Question: for 3 days, I'm stuck on this problem, I try to explain as clearly as possible:
I'm working on a software inventory management, I use EclipseLink(JPA2.0) for managing the Database.
the problem is that when I create a new invoice with related Articles
, and try to persist them, then i get a 'Referential integrity constraint violation Exception'...
the real problem is that I generated all entities with netbeans(since I'm not familiar with the annotation)
and I can not confirm if they are correctly generated or not(but still I doubt)....
tables SQL:

'''
CREATE TABLE fact_proforma (
idfact_proforma INT UNSIGNED NOT NULL AUTO_INCREMENT,
utilisateur_login VARCHAR(25) NOT NULL,
client_idclient INT UNSIGNED NOT NULL,
date DATE NOT NULL,
PRIMARY KEY(idfact_proforma),
FOREIGN KEY(client_idclient)
REFERENCES client(idclient)
ON DELETE NO ACTION
ON UPDATE CASCADE,
FOREIGN KEY(utilisateur_login)
REFERENCES utilisateur(login)
ON DELETE NO ACTION
ON UPDATE CASCADE
);
CREATE TABLE fact_proforma_has_article (
fact_proforma_idfact_proforma INT UNSIGNED NOT NULL,
article_idarticle VARCHAR(40) NOT NULL,
prix_ht DOUBLE NOT NULL,
qte DOUBLE NOT NULL,
remise DOUBLE NOT NULL,
marge_benef DOUBLE NOT NULL,
PRIMARY KEY(fact_proforma_idfact_proforma, article_idarticle),
FOREIGN KEY(fact_proforma_idfact_proforma)
REFERENCES fact_proforma(idfact_proforma)
ON DELETE CASCADE
ON UPDATE CASCADE,
FOREIGN KEY(article_idarticle)
REFERENCES article(idarticle)
ON DELETE NO ACTION
ON UPDATE CASCADE
);
CREATE TABLE article (
idarticle VARCHAR(40) NOT NULL,
libel VARCHAR(100) NOT NULL,
prix_ht DOUBLE NOT NULL,
tva_idtva DOUBLE NOT NULL,
qte DOUBLE NOT NULL,
min_qte DOUBLE NOT NULL,
marge_benef DOUBLE NOT NULL,
remise DOUBLE NOT NULL,
unite_idunite VARCHAR(10) NOT NULL,
famille_idfamille VARCHAR(50) NOT NULL,
etat CHAR(1) NOT NULL,
PRIMARY KEY(idarticle),
FOREIGN KEY(tva_idtva)
REFERENCES tva(idtva)
ON DELETE NO ACTION
ON UPDATE CASCADE,
FOREIGN KEY(famille_idfamille)
REFERENCES famille(idfamille)
ON DELETE NO ACTION
ON UPDATE CASCADE,
FOREIGN KEY(unite_idunite)
REFERENCES unite(idunite)
ON DELETE NO ACTION
ON UPDATE CASCADE
);
CREATE TABLE utilisateur (
login VARCHAR(25) NOT NULL,
pass VARCHAR(15) NOT NULL,
class CHAR(1) NOT NULL,
etat CHAR(1) NOT NULL,
PRIMARY KEY(login)
);
'''
FactProforma.java: // "Facture Proforma" is "proforma invoice"
'''
public class FactProforma implements Serializable {
private static final long serialVersionUID = 1L;
@Id
@GeneratedValue(strategy = GenerationType.IDENTITY)
@Basic(optional = false)
@Column(name = "IDFACT_PROFORMA", nullable = false)
private Integer idfactProforma;
@Basic(optional = false)
@Column(name = "DATE", nullable = false)
@Temporal(TemporalType.DATE)
private Date date;
@OneToMany(cascade=CascadeType.ALL , mappedBy = "factProforma")
private List<FactProformaHasArticle> factProformaHasArticleList;
@JoinColumn(name = "UTILISATEUR_LOGIN", referencedColumnName = "LOGIN", nullable = false)
@ManyToOne(optional = false)
private Utilisateur utilisateurLogin;
@JoinColumn(name = "CLIENT_IDCLIENT", referencedColumnName = "IDCLIENT", nullable = false)
@ManyToOne(optional = false)
private Client clientIdclient;
'''
FactProformaHasArticle.java
'''
public class FactProformaHasArticle implements Serializable {
private static final long serialVersionUID = 1L;
@EmbeddedId
protected FactProformaHasArticlePK factProformaHasArticlePK;
@Basic(optional = false)
@Column(name = "PRIX_HT", nullable = false)
private double prixHt;
@Basic(optional = false)
@Column(name = "QTE", nullable = false)
private double qte;
@Basic(optional = false)
@Column(name = "REMISE", nullable = false)
private double remise;
@Basic(optional = false)
@Column(name = "MARGE_BENEF", nullable = false)
private double margeBenef;
@JoinColumn(name = "FACT_PROFORMA_IDFACT_PROFORMA", referencedColumnName = "IDFACT_PROFORMA", nullable = false, insertable = false, updatable = false)
@ManyToOne(optional = false)
private FactProforma factProforma;
@JoinColumn(name = "ARTICLE_IDARTICLE", referencedColumnName = "IDARTICLE", nullable = false, insertable = false, updatable = false)
@ManyToOne(optional = false)
private Article article;
'''
FactProformaHasArticlePK.java
'''
@Embeddable
public class FactProformaHasArticlePK implements Serializable {
@Basic(optional = false)
@Column(name = "FACT_PROFORMA_IDFACT_PROFORMA", nullable = false)
private int factProformaIdfactProforma;
@Basic(optional = false)
@Column(name = "ARTICLE_IDARTICLE", nullable = false, length = 40)
private String articleIdarticle;
'''
my code:
'''
FactProforma factpro=new FactProforma(null, new Date());
Utilisateur user=new Utilisateur(loginActuel);
Client client=new Client(Integer.parseInt(codeClient.getText()));
java.util.List<FactProformaHasArticle> ListOfArticles =this.c.GetPanier(dtm,factpro);
factpro.setClientIdclient(client);
factpro.setFactProformaHasArticleList(ListOfArticles);
factpro.setUtilisateurLogin(user);
EntityManager em= emf.createEntityManager();
em.getTransaction().begin();
em.persist(factpro);
em.getTransaction().commit();
'''
stack trace:
'''
Exception in thread "AWT-EventQueue-0" javax.persistence.RollbackException: Exception [EclipseLink-4002] (Eclipse Persistence Services - 2.3.0.v20110604-r9504): org.eclipse.persistence.exceptions.DatabaseException
Internal Exception: org.h2.jdbc.JdbcSQLException: Referential integrity constraint violation: "CONSTRAINT_9A: PUBLIC.FACT_PROFORMA_HAS_ARTICLE FOREIGN KEY(FACT_PROFORMA_IDFACT_PROFORMA) REFERENCES PUBLIC.FACT_PROFORMA(IDFACT_PROFORMA)"; SQL statement:
Internal Exception: org.h2.jdbc.JdbcSQLException: Referential integrity constraint violation: "CONSTRAINT_9A: PUBLIC.FACT_PROFORMA_HAS_ARTICLE FOREIGN KEY(FACT_PROFORMA_IDFACT_PROFORMA) REFERENCES PUBLIC.FACT_PROFORMA(IDFACT_PROFORMA)"; SQL statement:
INSERT INTO TEST.PUBLIC.FACT_PROFORMA_HAS_ARTICLE (MARGE_BENEF, PRIX_HT, QTE, REMISE, ARTICLE_IDARTICLE, FACT_PROFORMA_IDFACT_PROFORMA) VALUES (?, ?, ?, ?, ?, ?) [23506-164]
INSERT INTO TEST.PUBLIC.FACT_PROFORMA_HAS_ARTICLE (MARGE_BENEF, PRIX_HT, QTE, REMISE, ARTICLE_IDARTICLE, FACT_PROFORMA_IDFACT_PROFORMA) VALUES (?, ?, ?, ?, ?, ?) [23506-164]
at org.h2.message.DbException.getJdbcSQLException(DbException.java:329)
at org.h2.message.DbException.getJdbcSQLException(DbException.java:329)
at org.h2.message.DbException.get(DbException.java:169)
at org.h2.message.DbException.get(DbException.java:169)
at org.h2.message.DbException.get(DbException.java:146)
at org.h2.message.DbException.get(DbException.java:146)
at org.h2.constraint.ConstraintReferential.checkRowOwnTable(ConstraintReferential.java:345)
at org.h2.constraint.ConstraintReferential.checkRowOwnTable(ConstraintReferential.java:345)
at org.h2.constraint.ConstraintReferential.checkRow(ConstraintReferential.java:287)
at org.h2.constraint.ConstraintReferential.checkRow(ConstraintReferential.java:287)
at org.h2.table.Table.fireConstraints(Table.java:862)
at org.h2.table.Table.fireConstraints(Table.java:862)
at org.h2.table.Table.fireAfterRow(Table.java:879)
at org.h2.table.Table.fireAfterRow(Table.java:879)
at org.h2.command.dml.Insert.insertRows(Insert.java:126)
at org.h2.command.dml.Insert.update(Insert.java:84)
at org.h2.command.dml.Insert.insertRows(Insert.java:126)
at org.h2.command.CommandContainer.update(CommandContainer.java:73)
at org.h2.command.dml.Insert.update(Insert.java:84)
at org.h2.command.Command.executeUpdate(Command.java:226)
at org.h2.command.CommandContainer.update(CommandContainer.java:73)
at org.h2.server.TcpServerThread.process(TcpServerThread.java:325)
at org.h2.command.Command.executeUpdate(Command.java:226)
at org.h2.server.TcpServerThread.run(TcpServerThread.java:146)
at java.lang.Thread.run(Thread.java:722 at org.h2.server.TcpServerThread.process(TcpServerThread.java:325)
)
Error Code: 23506
Call: INSERT INTO TEST.PUBLIC.FACT_PROFORMA_HAS_ARTICLE (MARGE_BENEF, PRIX_HT, QTE, REMISE, ARTICLE_IDARTICLE, FACT_PROFORMA_IDFACT_PROFORMA) VALUES (?, ?, ?, ?, ?, ?)
at org.h2.server.TcpServerThread.run(TcpServerThread.java:146)
bind => [6 parameters bound]
at java.lang.Thread.run(Thread.java:722)
'''
tomorrow I will try with another DBMS, to avoid conflict...
PS: Im Sorry for french language..I have no choice.
:
its worked :
'''
EntityManager em= emf.createEntityManager();
em.getTransaction().begin();
em.persist(fact);
em.flush();
for(FactProformaHasArticle couple: estComposeFacture)
{
couple.getFactProformaHasArticlePK().setFactProformaIdfactProforma(fact.getIdfactProforma());
em.persist(couple);
}
em.getTransaction().commit();
'''
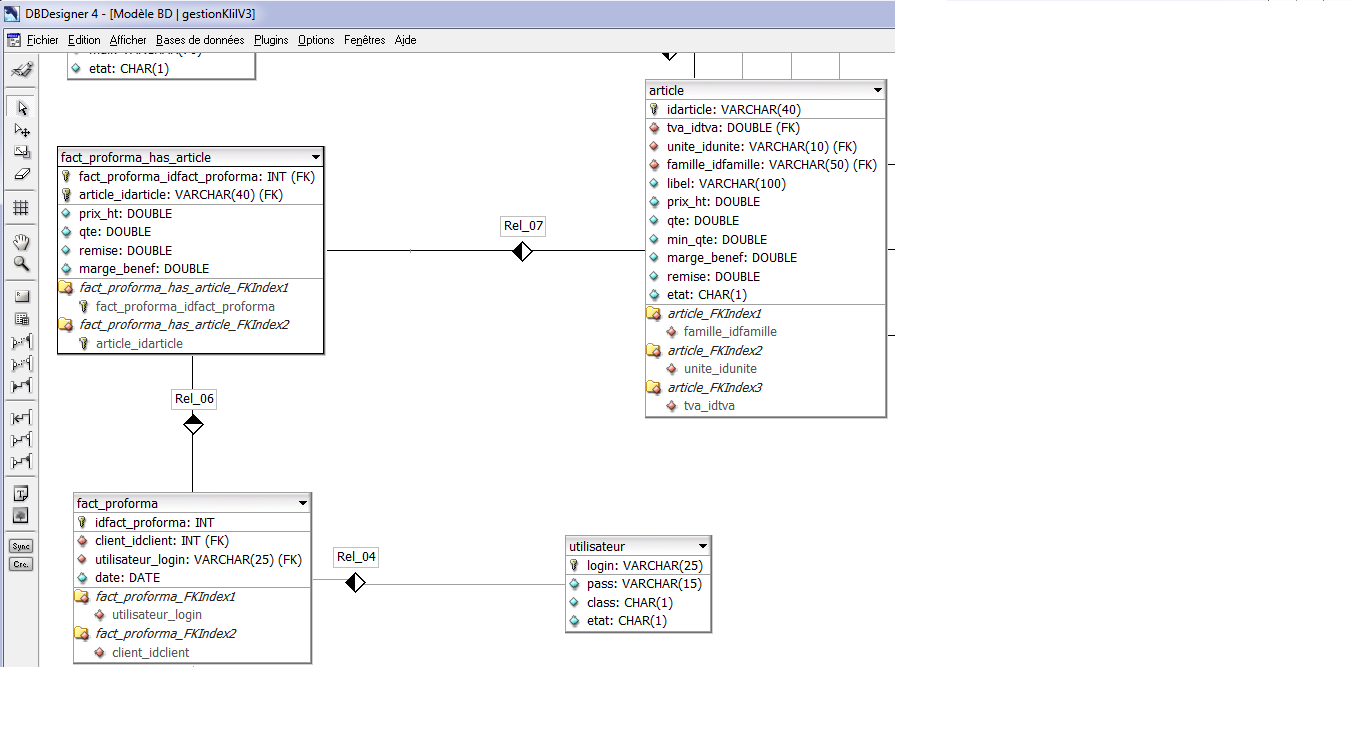
Answer: You already have a solution but I thought I'd mention the reason why it works is because you have the primary key field controled through the EmbeddedId's basic mapping - so even though you may have set the relationship before persisting, the pk field will be null until the embeddedId's articleIdarticle is set with a value manually. This is the problem with having the "ARTICLE_IDARTICLE" mapped twice - both mappings should be maintained by the application, and the pk value needs to be available before you persist FactProformaHasArticle.
JPA 2.0 makes this setup a bit easier, as you can use the @MapsId annotation on the relationship to show that it controls the embeddedId's basic mapping - so you only need to set the relationship and have JPA set the field for you. Or you can remove the embeddedId, use the object as a PKclass and mark the relationship with @Id directly as described here:
<URL>
Using this will allow you to remove the flush call, as JPA will set the pk values for you.